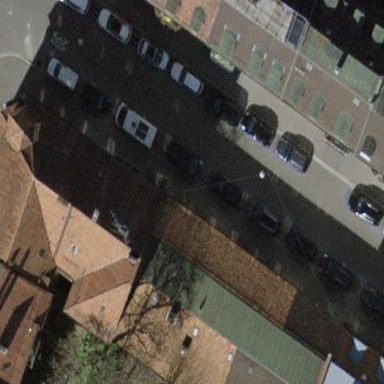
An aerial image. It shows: Parking lane for vehicles.